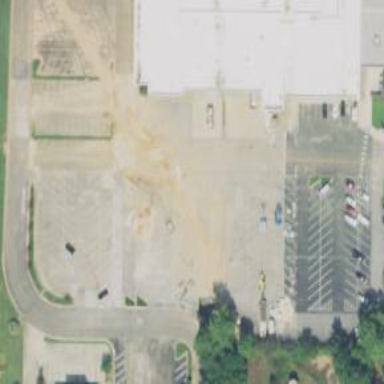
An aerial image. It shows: Parking area with asphalt surface.